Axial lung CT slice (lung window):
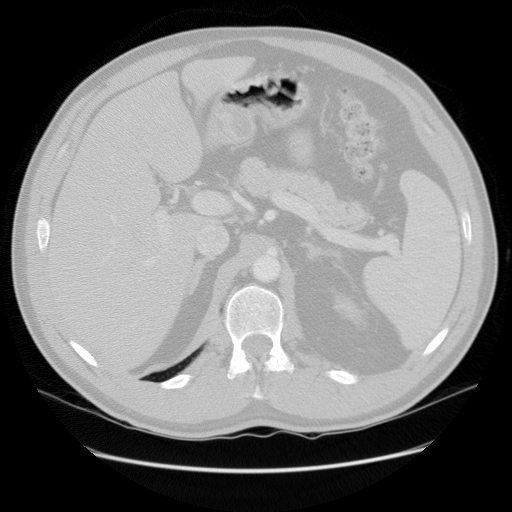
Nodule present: no